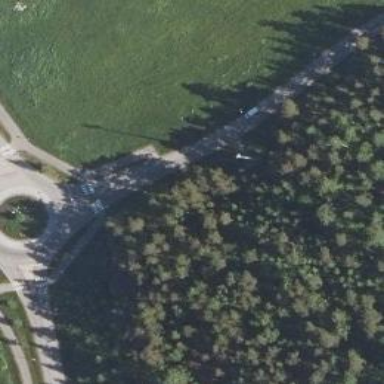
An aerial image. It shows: Asphalt cycleway.